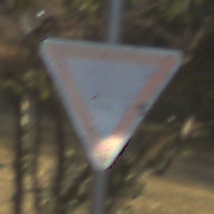
Verkehrszeichen: VorfahrtGewaehren
Umgebung: Outdoor, Nature
Tageszeit: SunriseSunset
Wetter: Clear
Licht: Natural
Jahreszeit: NotSpecified
Kontrast: HighContrast